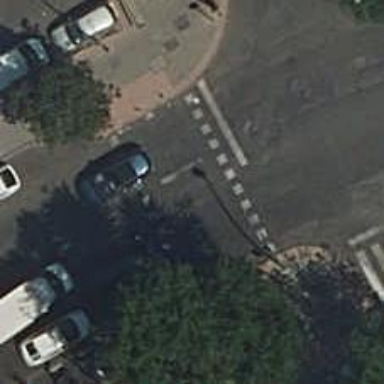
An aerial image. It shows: Road crossing with traffic signals.